Aerial crown-view tile of a tropical tree (Barro Colorado Island, Panama), acquired 20250124:
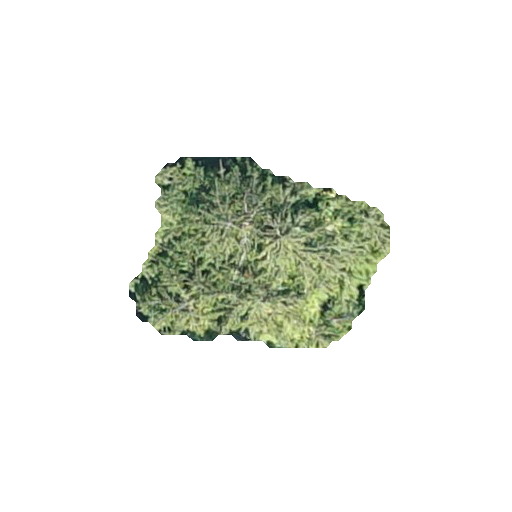
Species: Quararibea asterolepis
GBIF accepted scientific name: Quararibea asterolepis
Crown area: 54.893 m²